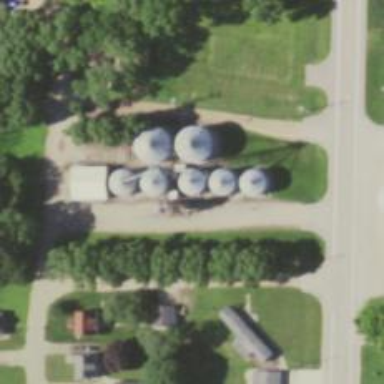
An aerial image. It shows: Silo.